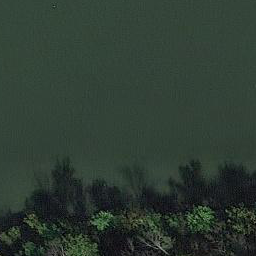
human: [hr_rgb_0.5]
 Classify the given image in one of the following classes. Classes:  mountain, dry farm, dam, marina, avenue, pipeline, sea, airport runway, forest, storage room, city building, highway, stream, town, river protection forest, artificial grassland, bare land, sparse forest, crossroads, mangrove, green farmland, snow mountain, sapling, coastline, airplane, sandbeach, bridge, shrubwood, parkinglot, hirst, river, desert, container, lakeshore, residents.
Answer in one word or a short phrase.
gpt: river protection forest